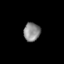
Tissue: skin
Cell type: Endothelial cells
Senescence score: 0.7236
Nuclear area (px): 301
Mean DAPI intensity: 137.857